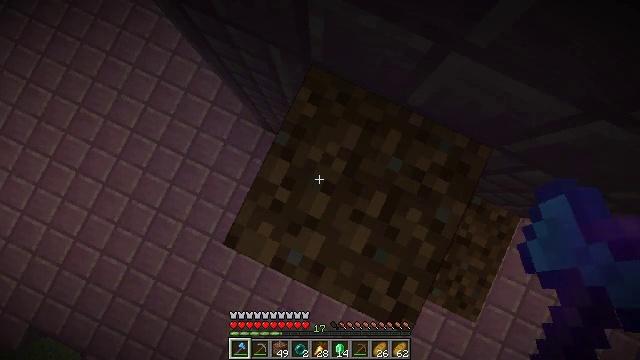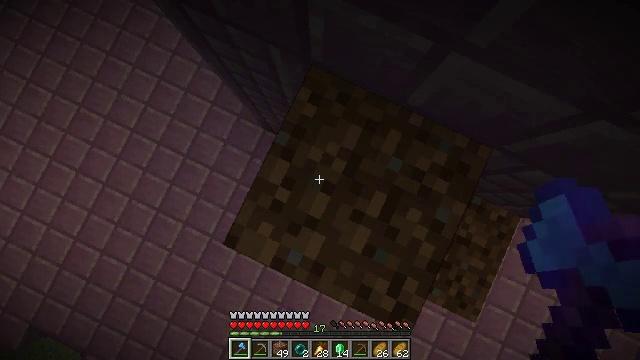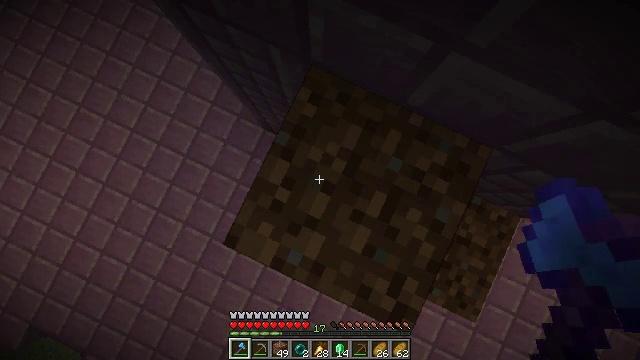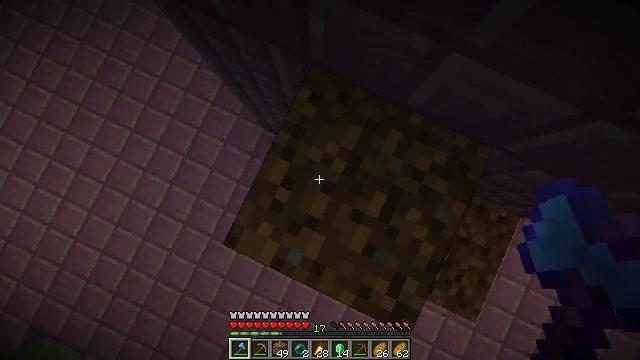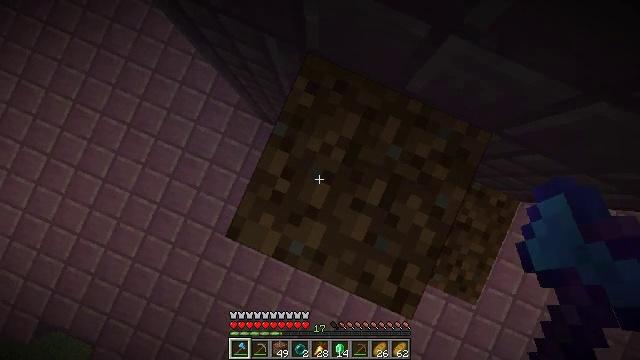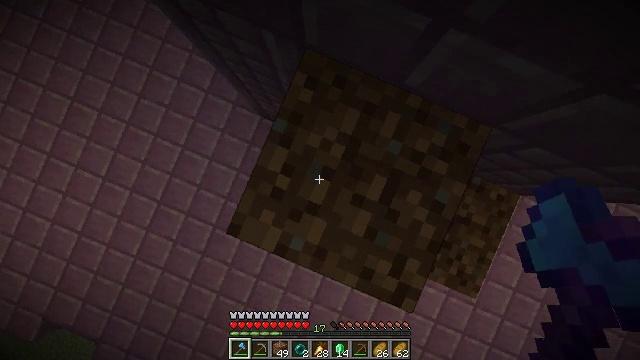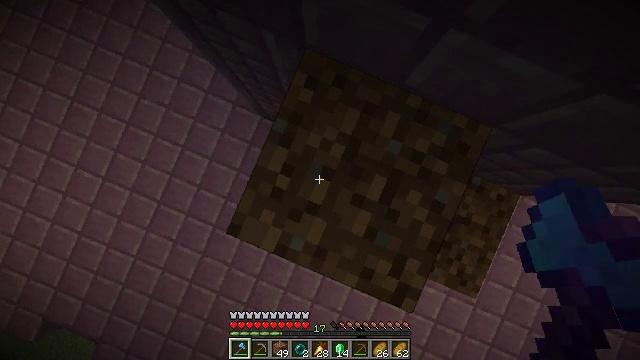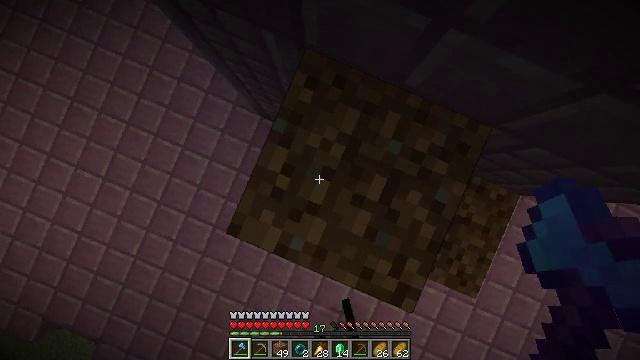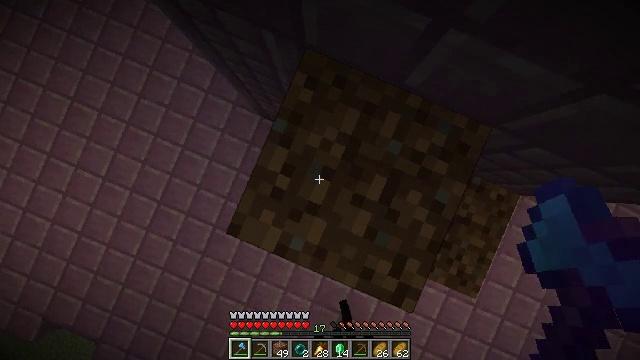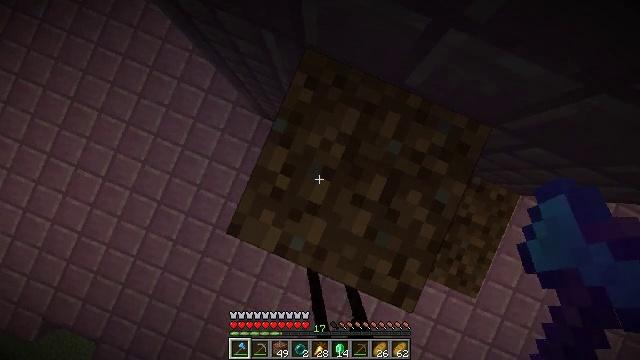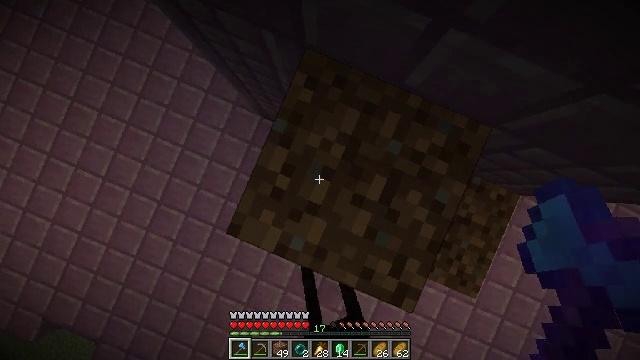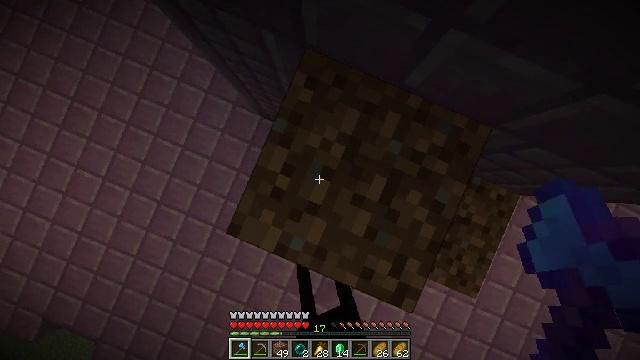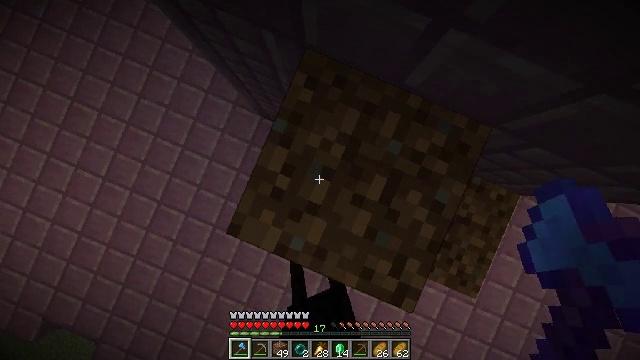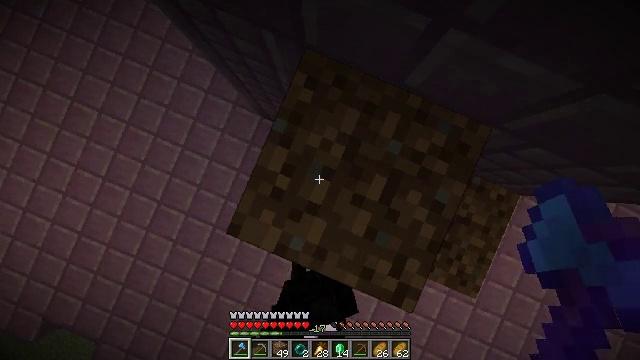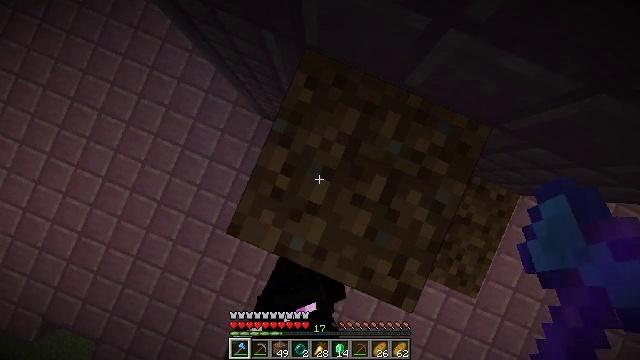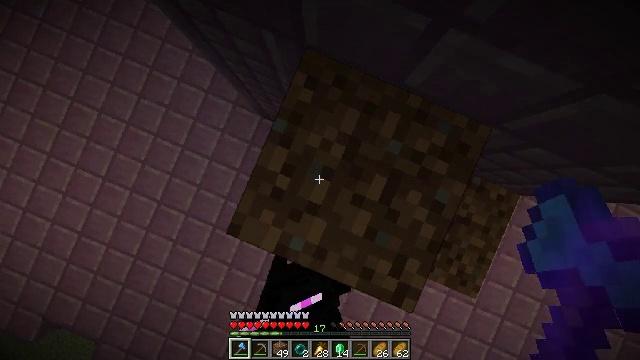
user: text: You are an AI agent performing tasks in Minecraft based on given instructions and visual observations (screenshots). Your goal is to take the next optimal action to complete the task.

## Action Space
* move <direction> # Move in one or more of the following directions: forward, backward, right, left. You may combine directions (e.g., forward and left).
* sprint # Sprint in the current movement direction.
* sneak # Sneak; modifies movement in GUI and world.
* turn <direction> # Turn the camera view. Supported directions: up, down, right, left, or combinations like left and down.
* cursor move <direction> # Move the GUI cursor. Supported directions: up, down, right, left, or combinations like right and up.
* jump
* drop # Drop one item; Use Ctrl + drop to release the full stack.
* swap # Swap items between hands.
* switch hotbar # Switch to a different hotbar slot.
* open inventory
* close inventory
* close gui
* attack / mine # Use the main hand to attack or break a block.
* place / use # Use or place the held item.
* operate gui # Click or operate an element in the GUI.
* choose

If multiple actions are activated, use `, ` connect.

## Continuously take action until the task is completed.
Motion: motion action
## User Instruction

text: Kill mobs.
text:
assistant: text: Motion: sneak
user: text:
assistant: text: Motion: sneak
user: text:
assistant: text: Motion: sneak
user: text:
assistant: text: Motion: sneak, turn right and down
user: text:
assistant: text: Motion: sneak
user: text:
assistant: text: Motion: sneak
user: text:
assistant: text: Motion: sneak
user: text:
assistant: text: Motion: sneak
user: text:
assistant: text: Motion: sneak
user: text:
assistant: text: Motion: sneak
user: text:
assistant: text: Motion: sneak
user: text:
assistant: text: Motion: sneak
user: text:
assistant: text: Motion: sneak
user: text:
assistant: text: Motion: sneak
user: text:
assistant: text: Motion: sneak
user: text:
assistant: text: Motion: sneak
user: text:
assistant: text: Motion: sneak
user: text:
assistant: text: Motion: sneak
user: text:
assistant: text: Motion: sneak
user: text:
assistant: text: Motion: sneak
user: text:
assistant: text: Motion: sneak
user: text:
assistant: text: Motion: sneak, turn left
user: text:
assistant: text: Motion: sneak, turn left
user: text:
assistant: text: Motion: sneak, turn left
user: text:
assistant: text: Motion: sneak, turn left
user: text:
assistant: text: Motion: sneak, turn left and up
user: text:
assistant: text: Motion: sneak, turn left and up
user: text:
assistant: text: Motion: sneak, turn left and up
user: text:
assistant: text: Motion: sneak, attack / mine
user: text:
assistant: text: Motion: sneak, turn up, attack / mine